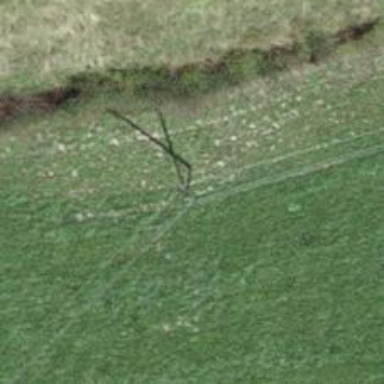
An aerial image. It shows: Minor power line.